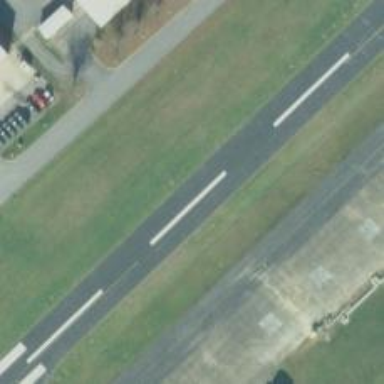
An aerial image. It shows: Asphalt runway at the airport.